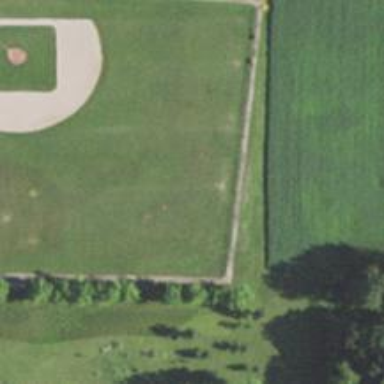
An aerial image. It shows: Baseball pitch for leisure land.